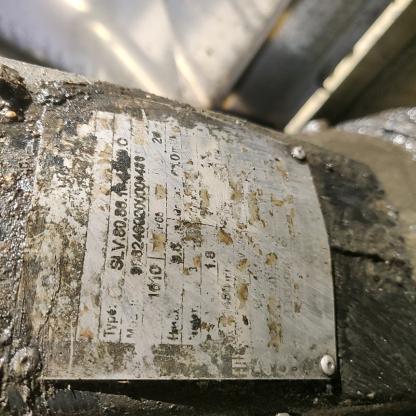
Klasa: tabliczka-znamionowa